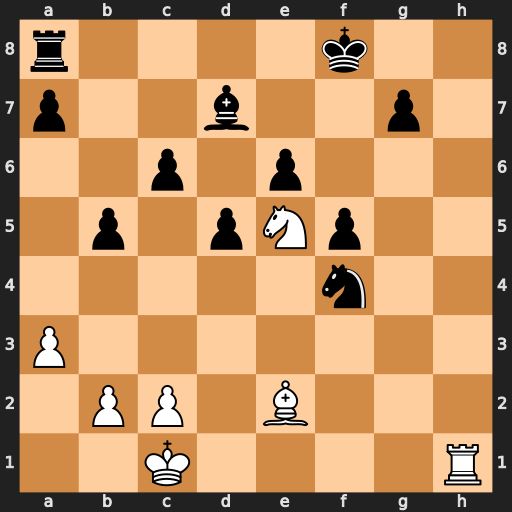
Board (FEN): r4k2/p2b2p1/2p1p3/1p1pNp2/5n2/P7/1PP1B3/2K4R
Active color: w
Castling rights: -
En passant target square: -
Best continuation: Rh8+ Ke7 Rxa8